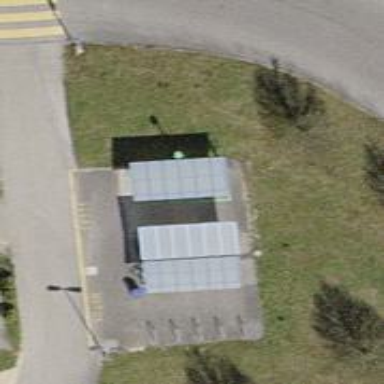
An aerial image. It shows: Bicycle parking facility.